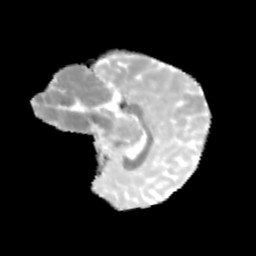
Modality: MD
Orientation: sagittal
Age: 10
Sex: female
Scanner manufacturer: siemens
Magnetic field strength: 3 T
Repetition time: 3.8 s
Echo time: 0.07 s